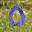
Label: 0